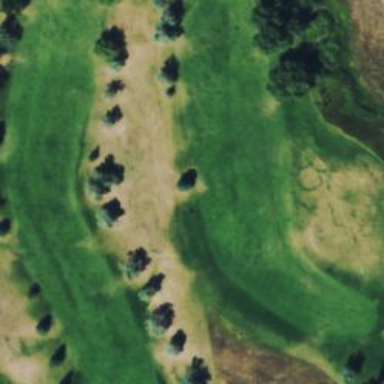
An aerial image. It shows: View of golf hole.